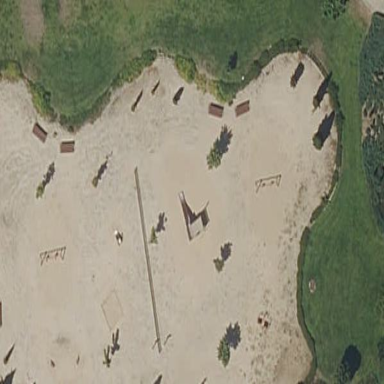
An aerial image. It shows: Playground area for leisure activities on the land.